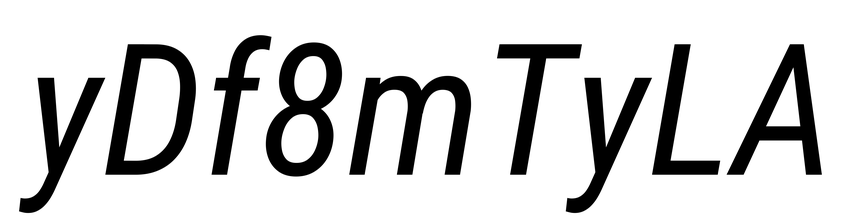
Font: Roboto-Italic_Condensed_Italic